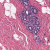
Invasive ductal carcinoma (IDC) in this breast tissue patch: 0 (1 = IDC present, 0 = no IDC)